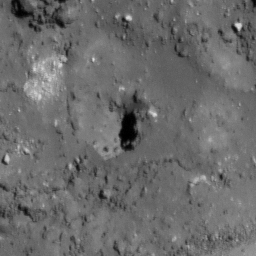
Pit: Tharp 3
Host crater: Tharp
Host type: impact_melt
Lunar coordinates: latitude -30.571, longitude 145.663